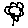
Label: flower